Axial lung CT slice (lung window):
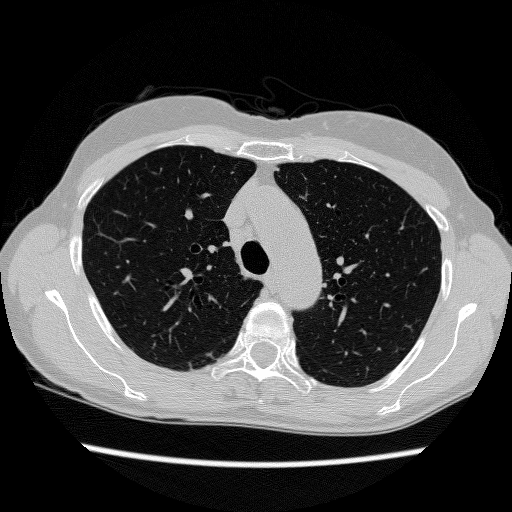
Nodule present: no